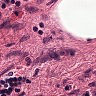
Metastatic tissue present: no